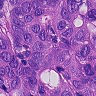
Metastatic tissue present: yes